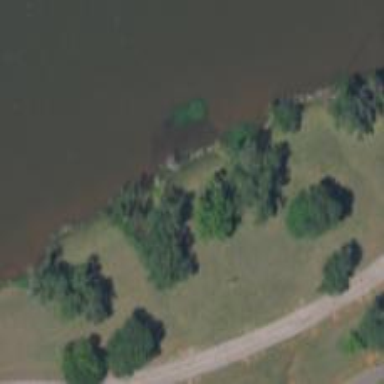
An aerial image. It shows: Disc golf hole.